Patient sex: F
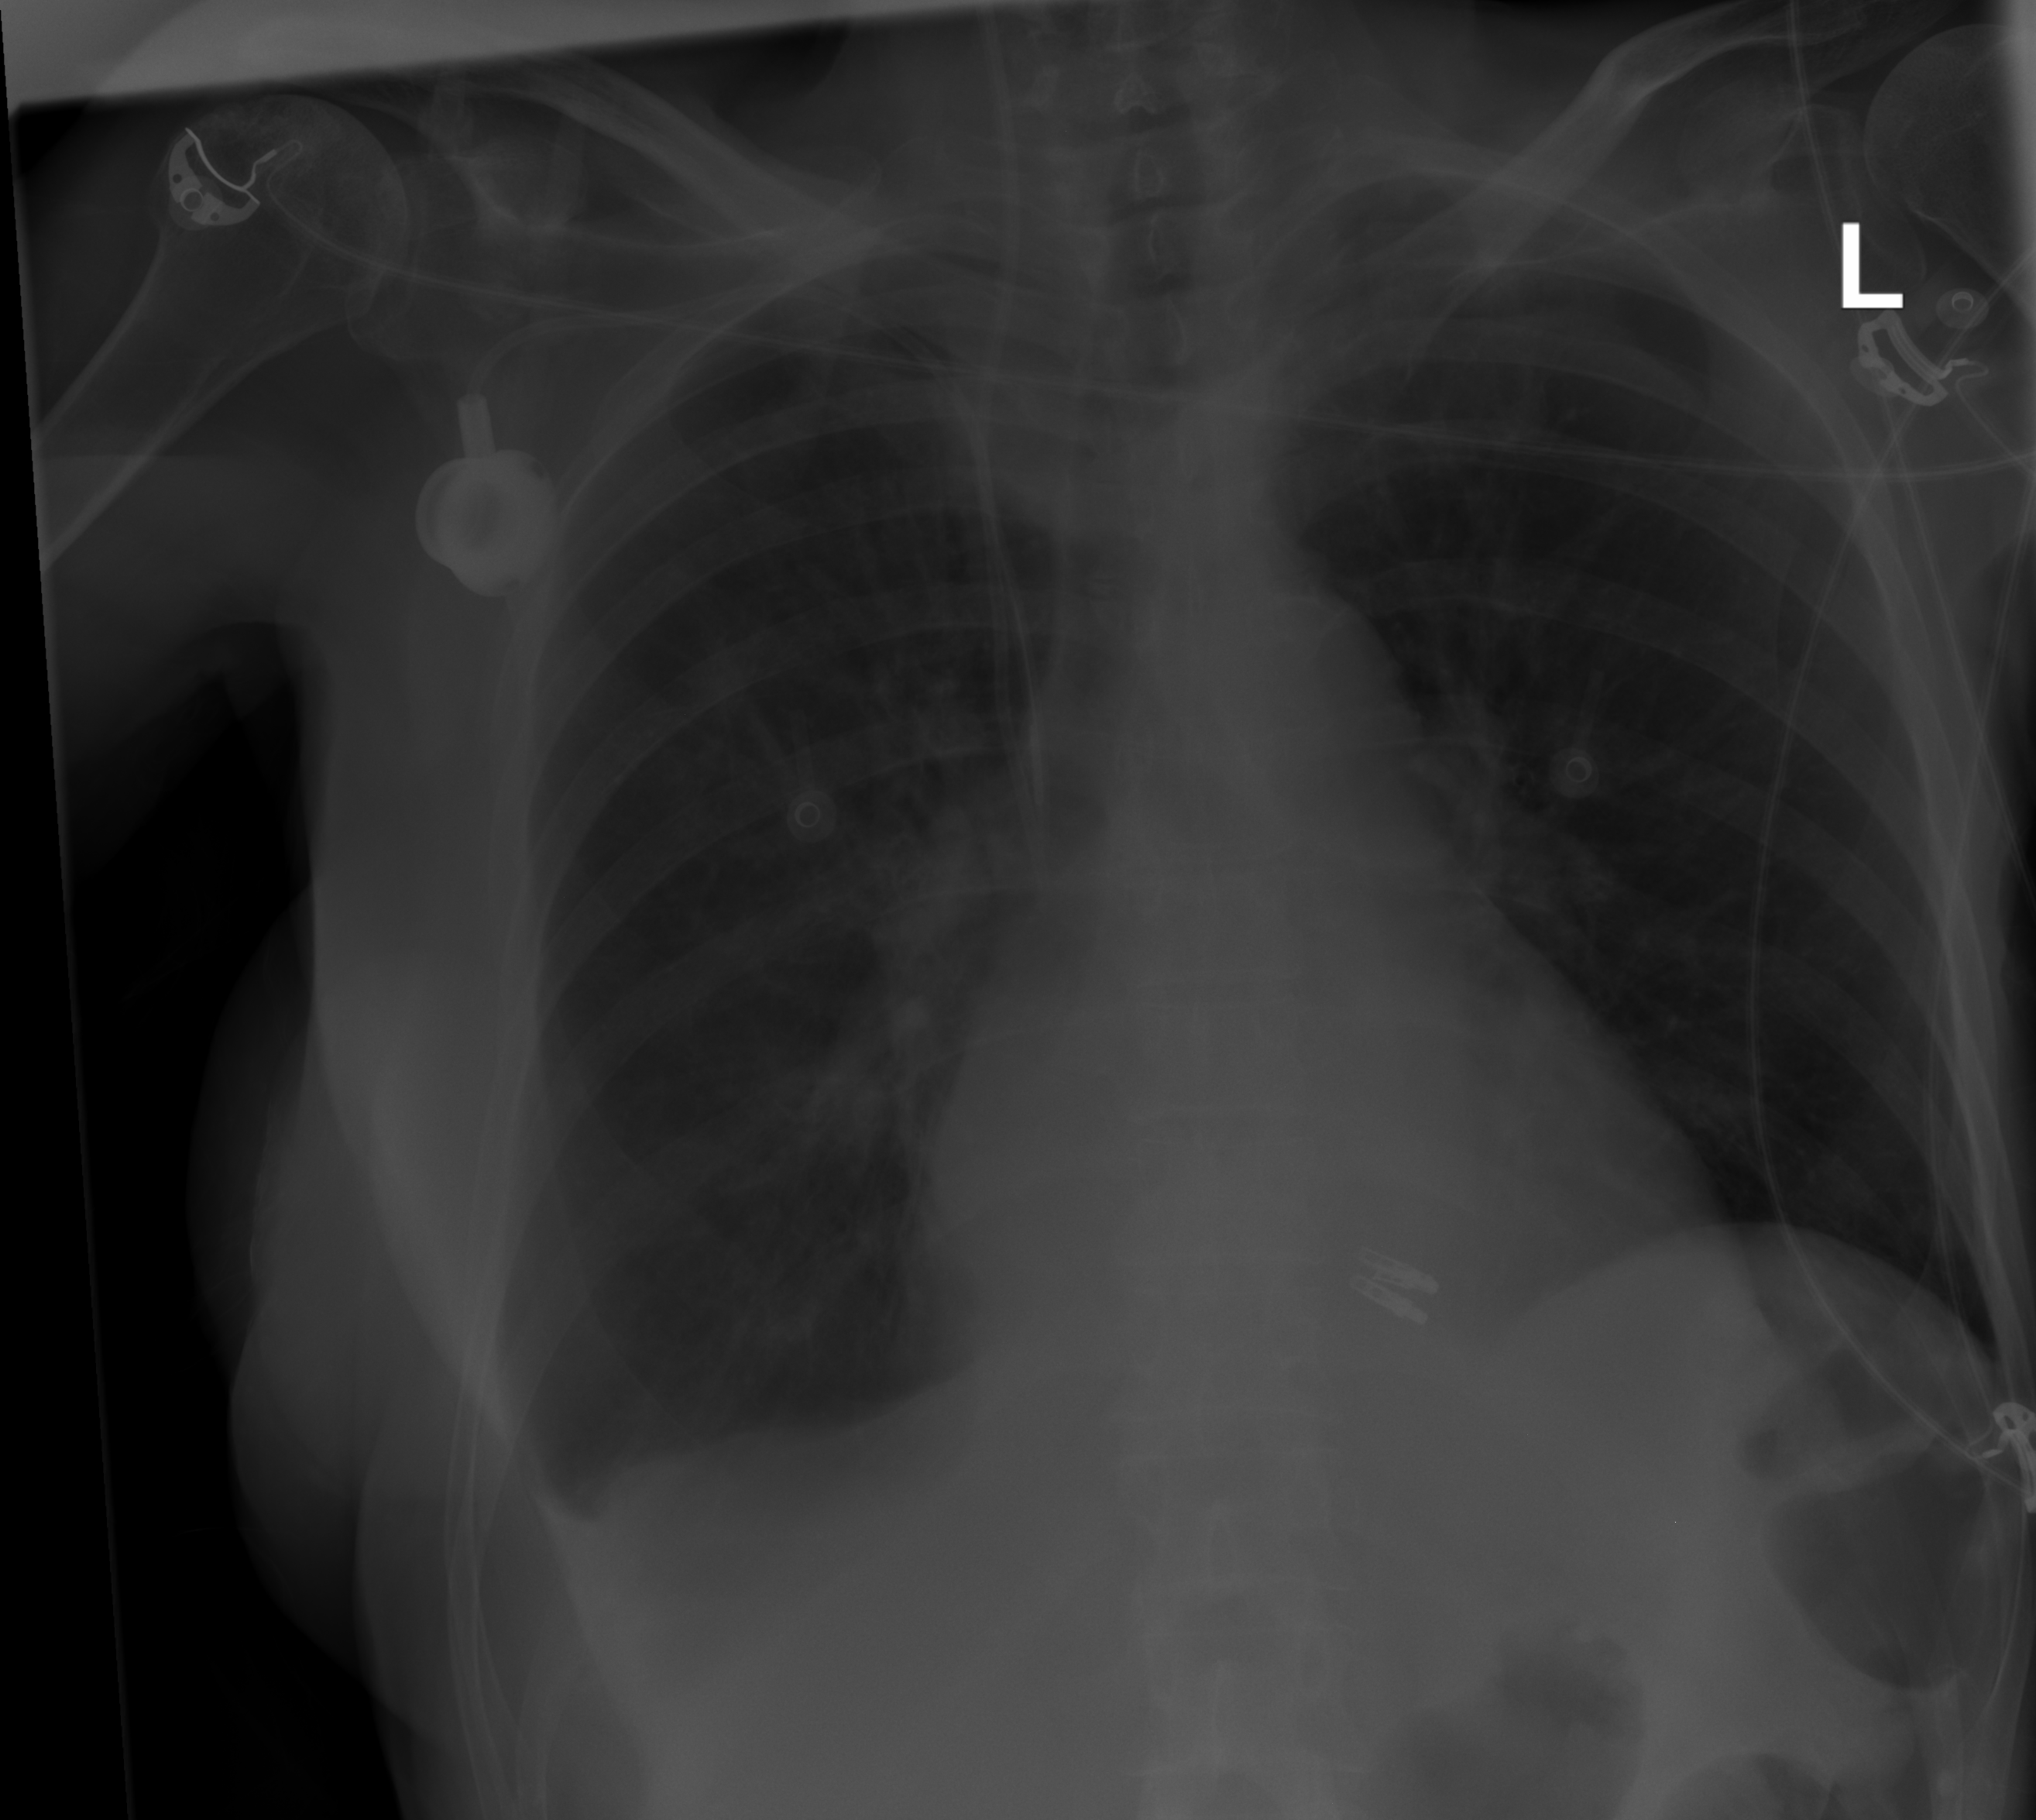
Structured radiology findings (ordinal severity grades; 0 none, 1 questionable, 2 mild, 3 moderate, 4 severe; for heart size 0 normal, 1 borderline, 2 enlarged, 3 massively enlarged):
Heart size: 0
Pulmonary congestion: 0
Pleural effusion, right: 1
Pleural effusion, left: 0
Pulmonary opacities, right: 0
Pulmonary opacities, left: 0
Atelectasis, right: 0
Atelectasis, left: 0